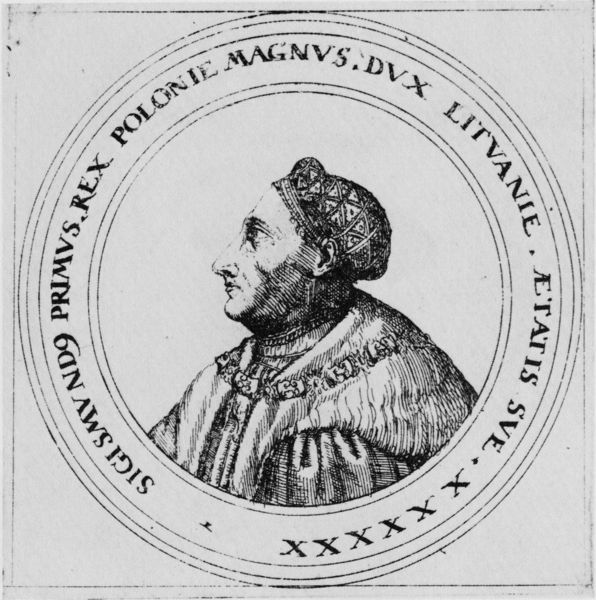
Titel: Bildnis von Sigismund I von Polen
Künstler: Augustin Hirschvogel
Institution: (Seriendruck)
Schlagwörter: dunkel, kopf, mann, umhang, weiß, hell, hut, mund, nase, ohr, profil, schwarz, zeichnung, blick, haube, muster, kappe, mütze, augen, hermelin, kragen, pelz, rahmen, bildnis, hals, herr, portrait, porträt, auge, geistlicher, gewand, mantel, adel, innen, kinn, kreis, rund, fell, kopfbedeckung, schrift, alter mann, kette, grafik, graphik, könig, dick, inschrift, zahlen, seitenansicht, robe, wange, jahreszahl, medaillon, religion, druck, schwarz weiß, radierung, stich, seite, text, buchstaben, strich, gravur, tinte, rom, pelzkragen, pelzmantel, pfarrer, doppelkinn, portät, mittelalter, herzog, priester, heiliger, medaille, siegel, emblem, textil, kupferstich, fellkragen, beschreibung, prägung, profilansicht, münze, latein, lateinisch, umschrift, tiefdruck, frühe neuzeit, nnase, rex, im alter, könig sigismund, könig von polen, lemma, litauen, littauen, polen, profilbildnis, profilporträt, sigismund, sigmund, dux, fliehende stirn, primus rex, mantel kette, magnus dux, sigismu